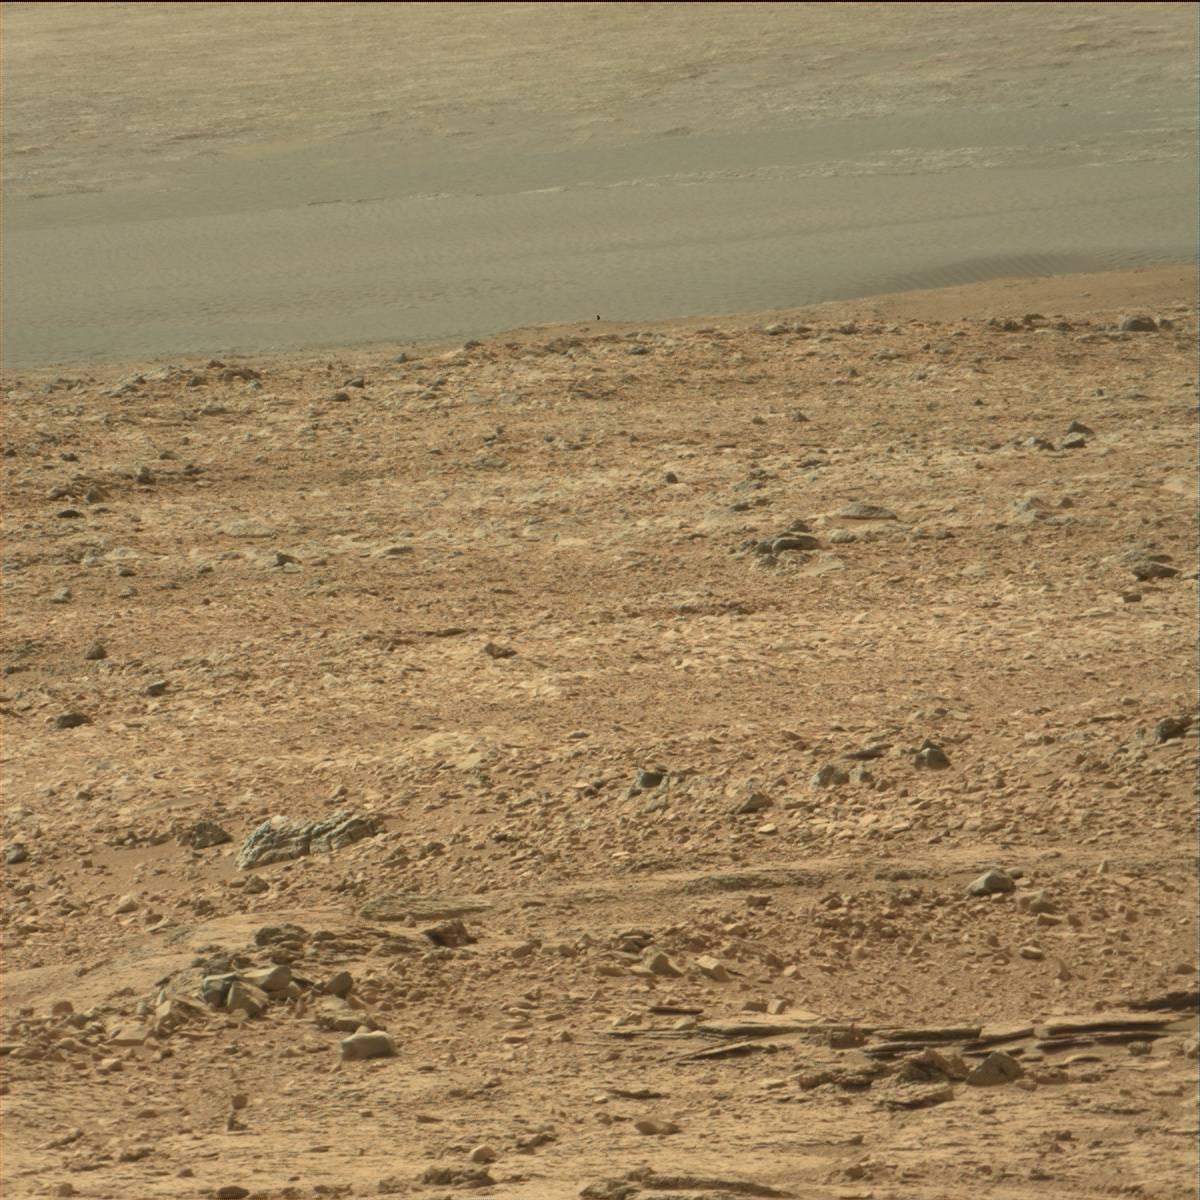
Terrain classes present: Bedrock, Ridge, Rock, Sand / Soil